Question:
Please refer to the attached picture image. I am trying fetch the timestamp and the below 10 #content as shown in the image and in expected output in below code, However I am not able to fetch "40 minutes ago" type text. instead I am getting "08-04-2021 16:48:34" in this format.
'''
from bs4 import BeautifulSoup
import requests
URL="https://trends24.in/india/"
html_text=requests.get(URL)
soup= BeautifulSoup(html_text.content,'lxml')
results = []
job_elem=soup.findAll(attrs={'class': 'trend-card'})
for j in job_elem:
print(j.find('h5').get_text())
for i in soup.select('#trend-list li'):
d = dict()
d[i.a.text] = ''
try:
val = i.select_one('.tweet-count').text
except:
val = "NA"
finally:
d[i.a.text] = val
results.append(d)
print(d)
**Output:**
08-04-2021 16:48:34
08-04-2021 15:54:30
08-04-2021 15:01:07
...
{'#AskNivetha': 'NA'}
{'#TikaUtsav': 'NA'}
{'#VakeelSaabFestivalBegins': '62K'}
...
**expected output :**
40 minutes ago
{'#AskNivetha': 'NA'}
{'#TikaUtsav': 'NA'}
{'#VakeelSaabFestivalBegins': '62K'}
{'ANMOL SUSHANT': '33K'}
{'#TheBigBull': 'NA'}
{'#IPL2021': '73K'}
{'nidra ley uv creations': '64K'}
{'Chief Ministers': 'NA'}
{'B. True 48MP Camera': 'NA'}
{'conan': '51K'}
1 hour ago
{'#AskNivetha': 'NA'}
{'#VakeelSaabFestivalBegins': '50K'}
{'NIDRA LEY UV CREATIONS': '59K'}
{'#SecretOfHappyLiving': 'NA'}
{'#MeditateToRaiseWillpower': 'NA'}
{'#HappinessMantra': 'NA'}
{'ANMOL SUSHANT': 'NA'}
{'Tika Utsav': 'NA'}
{'Chief Ministers': 'NA'}
{'conan': '46K'}
'''
Also i am trying to fetch the timestamp and then 10 #content titles. as shown in the screenshot attached.
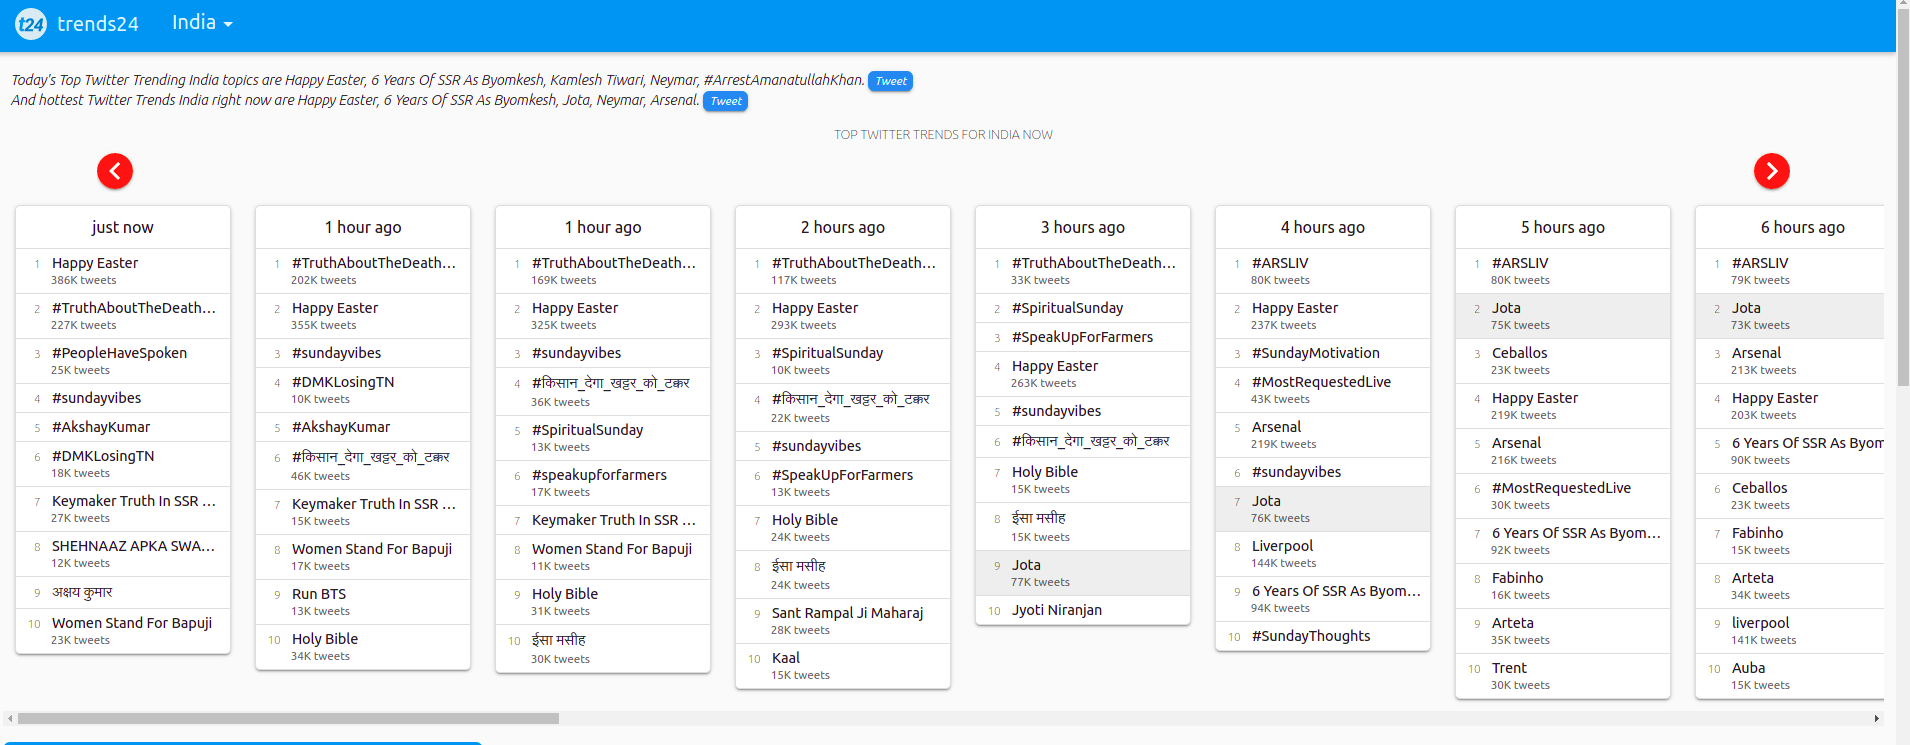
Answer: That is the format the datetime info stored in. Disable JavaScript and you will see:
<URL>
What you see in webpage is the 'data-timestamp' attribute value that gets prettified when JavaScript runs in the webpage. More specifically, when the following is called:
'''
T24.prettyDate = function(t) {
var e = new Date(1e3 * t),
n = ((new Date).getTime() - e.getTime()) / 1e3,
a = Math.floor(n / 86400);
return isNaN(a) || a < 0 ? "" : 0 === a && ((n < 900 ? "just now" : n < 1800 && "few minutes ago") || n < 3600 && Math.floor(n / 60) + " minutes ago" || n < 7200 && "1 hour ago" || n < 86400 && Math.floor(n / 3600) + " hours ago") || 1 === a && "Yesterday" || a < 7 && a + " days ago" || a < 31 && Math.ceil(a / 7) + " weeks ago" || 31 < a && Math.ceil(a / 30) + " months ago"
}
'''
You could write your own function, with the above as a logic guide, and use that, or use selenium to automate a browser.